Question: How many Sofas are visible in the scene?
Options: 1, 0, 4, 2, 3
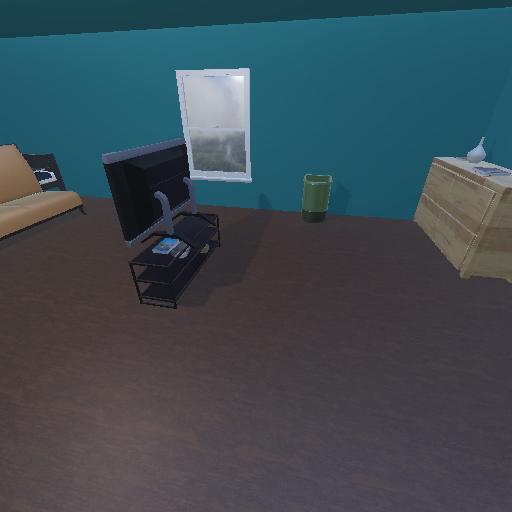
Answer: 1